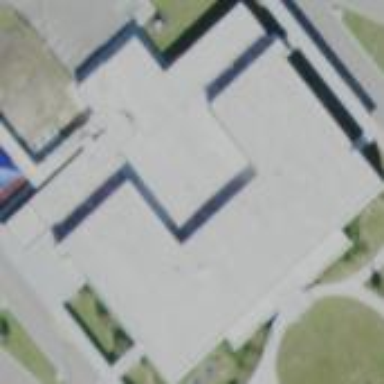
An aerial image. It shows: School building.